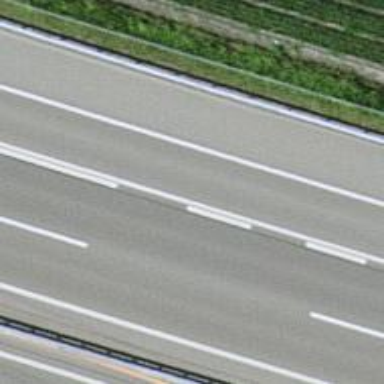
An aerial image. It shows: Asphalt motorway link.